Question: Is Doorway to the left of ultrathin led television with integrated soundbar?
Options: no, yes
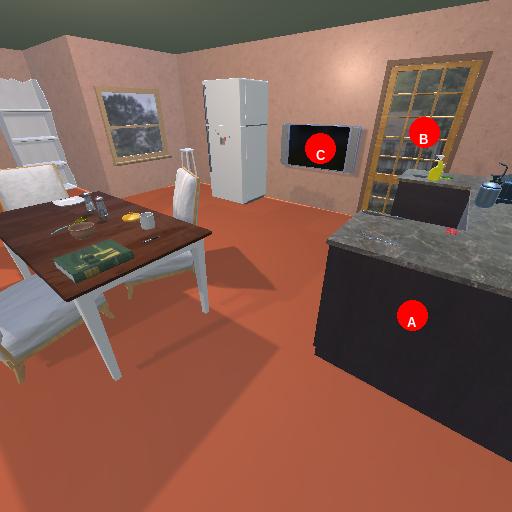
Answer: no